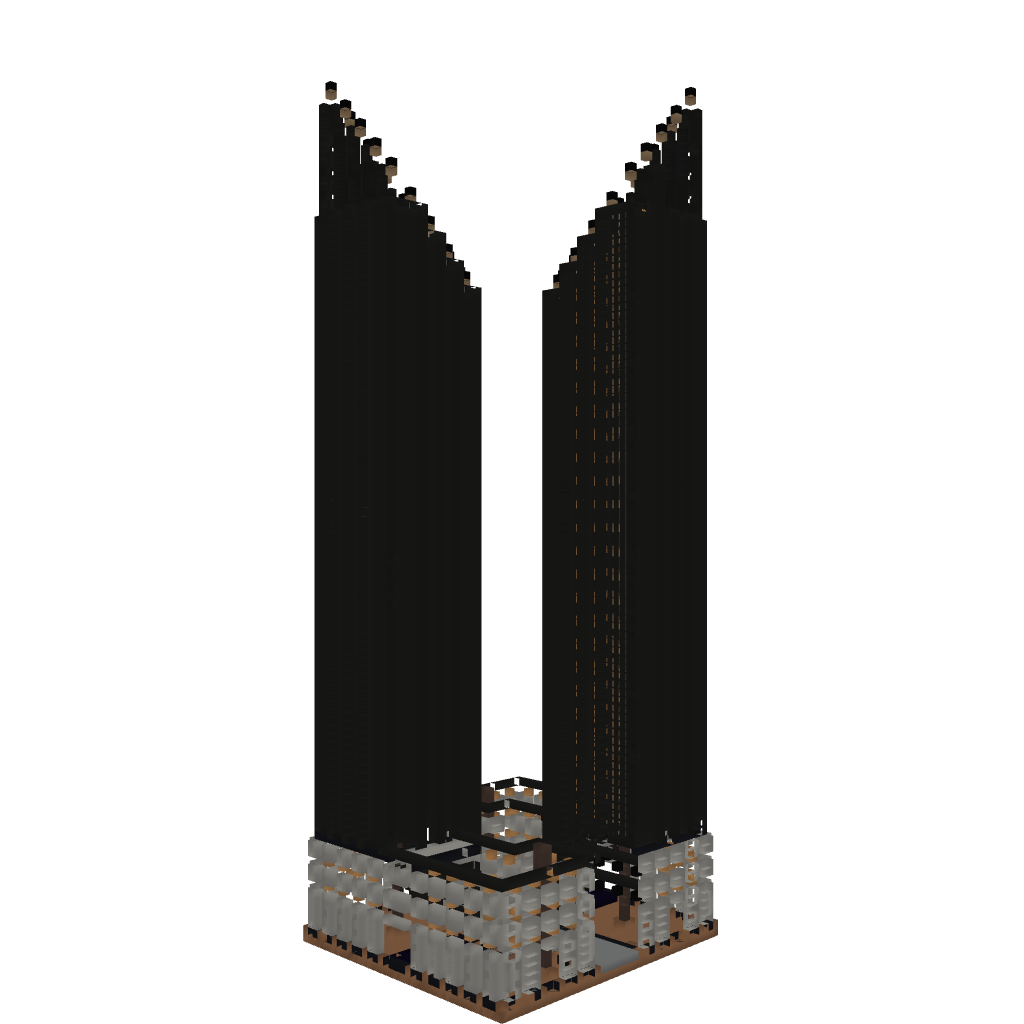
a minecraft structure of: Rust Towers